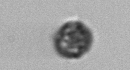
Label: Dinophyceae